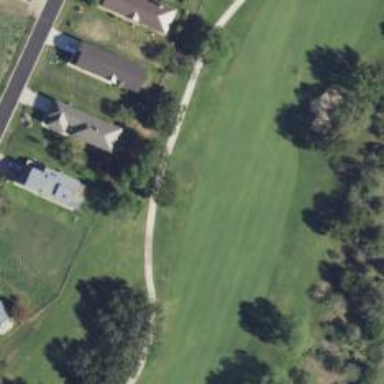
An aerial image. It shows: Path designated for golf carts.